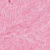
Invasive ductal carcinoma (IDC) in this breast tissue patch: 0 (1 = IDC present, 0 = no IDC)